Question: I'm trying to add a tooltip or a popup when a user clicks on the route or the alternative route created by 'L.Routing.control'.
I'm using Angular.
Example photo:

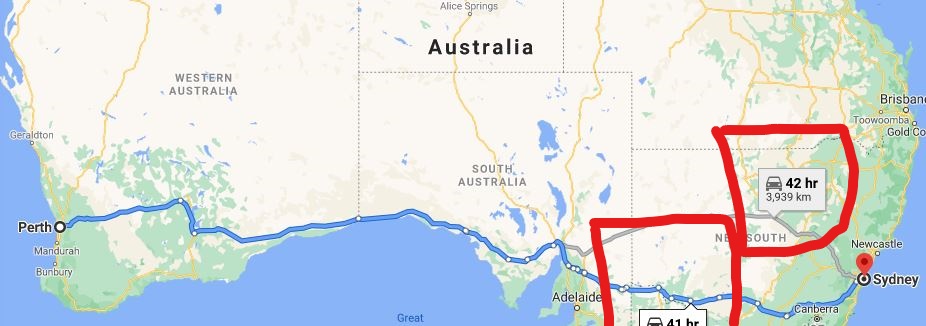
Answer: well after a whole weekend trying to figure out how to achieve this .
finely get it to work (i don't know if its the best way to do it ). so here is the solution in case some one need it .
'''
route.on('routeselected', function (e) {
var route = e.route;
var blankMarker = L.icon({
iconUrl: "../../assets/imgs/home/map-marker.png",
iconSize: [0, 0],
iconAnchor: [0, 0],
});
var distance = (e.route.summary.totalDistance / 1000).toFixed(2);
var time = Math.round(e.route.summary.totalTime % 3600 / 60);
var pop = '<div id="container">
<div id="content">
<div class="details-text">Distance : <b>'+ distance + ' Km</b></div>
<div class="details-text">Temps estime: <b>'+ time + ' Min</b></div>
</div>';
console.log('route selected ', e.type)
var marker = L.marker([route.coordinates[50].lat, route.coordinates[50].lng], { icon: blankMarker }).bindTooltip(pop, {
permanent: true,
direction: 'top'
});
if (e.type === 'routeselected') {
//marker.remove()
group.clearLayers();
group.addLayer(marker)
}
});
'''